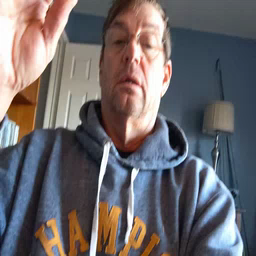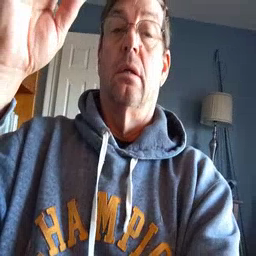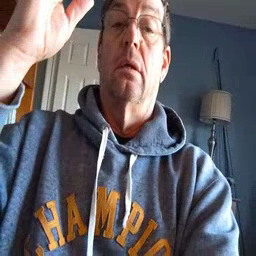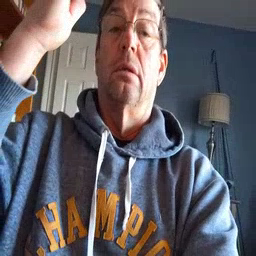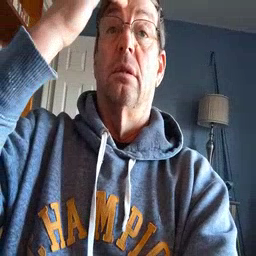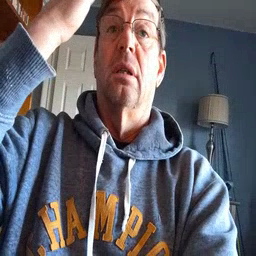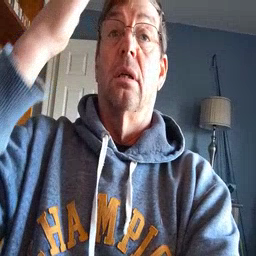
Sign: sick